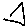
Label: triangle